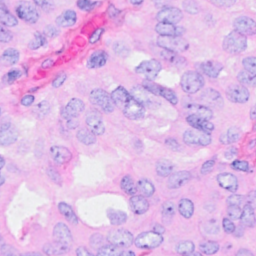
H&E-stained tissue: Breast